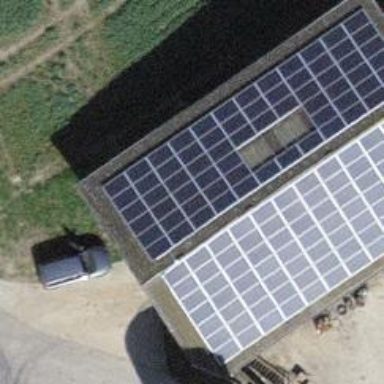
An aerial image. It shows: Solar power generator.